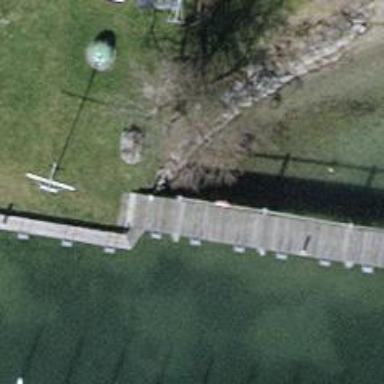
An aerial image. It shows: Man-made pier.